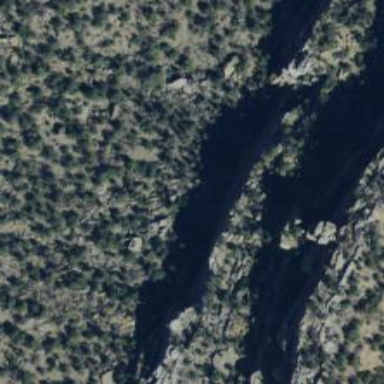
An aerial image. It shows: Cliff in nature.